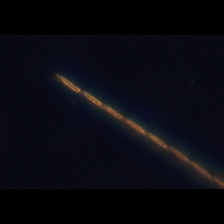
Taxon: Psuedo-nitzschia
Group: Diatoms